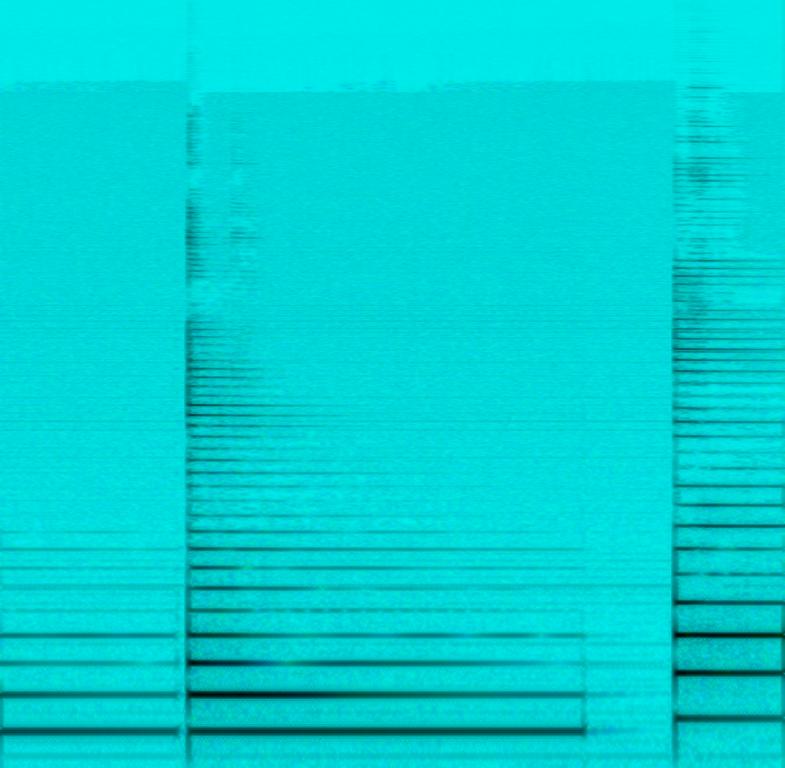
The low quality recording features a tutorial on how to tune an acoustic guitar, string by string. The recording is very noisy.